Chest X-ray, PA view. Patient: 65 years old, sex M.
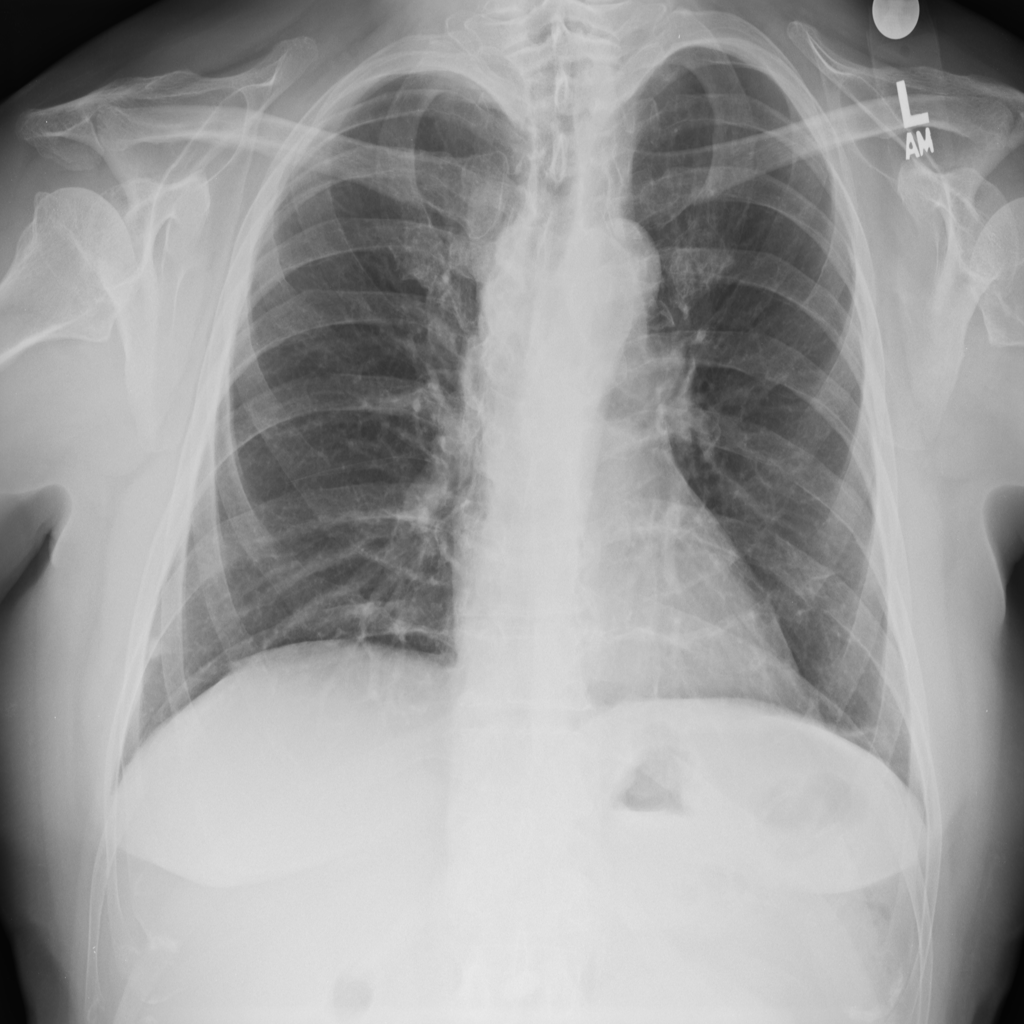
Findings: Nodule